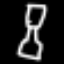
Label: hourglass